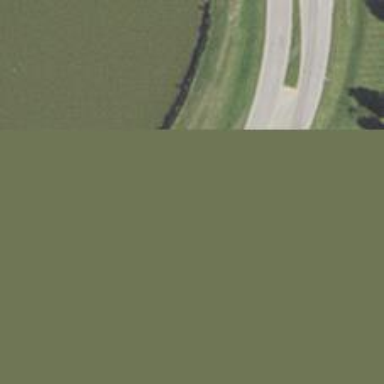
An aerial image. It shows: Tertiary road.